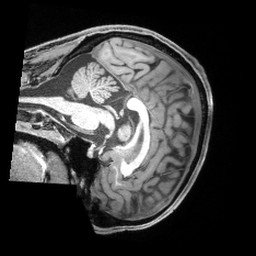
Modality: T1w
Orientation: sagittal
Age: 27
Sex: male
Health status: healthy
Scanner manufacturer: siemens
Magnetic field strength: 3 T
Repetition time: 2.4 s
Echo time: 0.00194 s